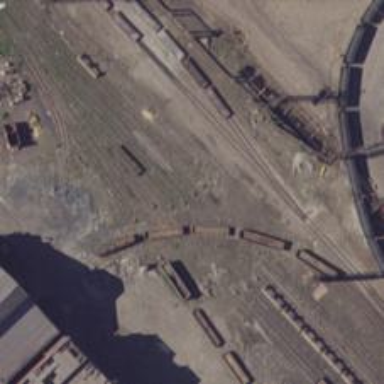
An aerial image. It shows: Abandoned spur railway.